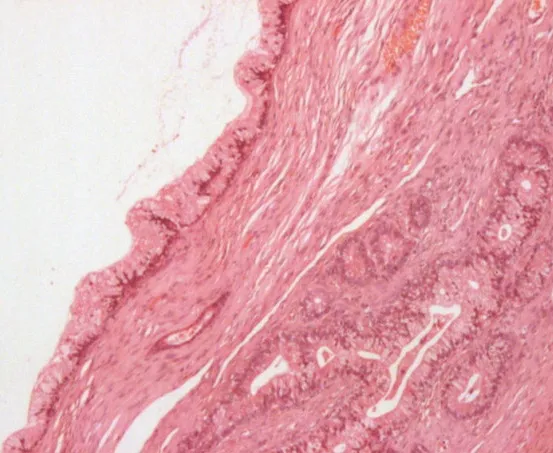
Borderline mucinous tumour 269 x 204 mm (72 x 72 DPI).
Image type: pathology (h&e)